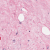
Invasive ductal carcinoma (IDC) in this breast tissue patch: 0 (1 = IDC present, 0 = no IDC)